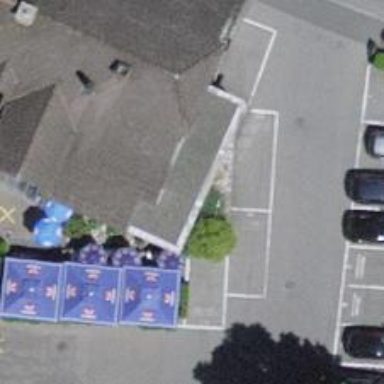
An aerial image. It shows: Restaurant.